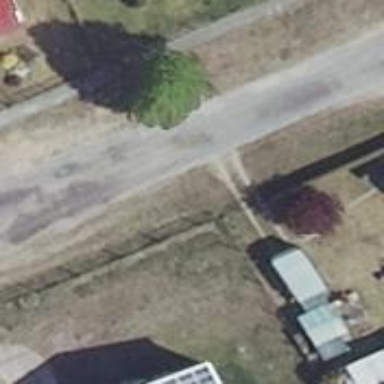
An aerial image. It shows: Residential road with compacted surface.